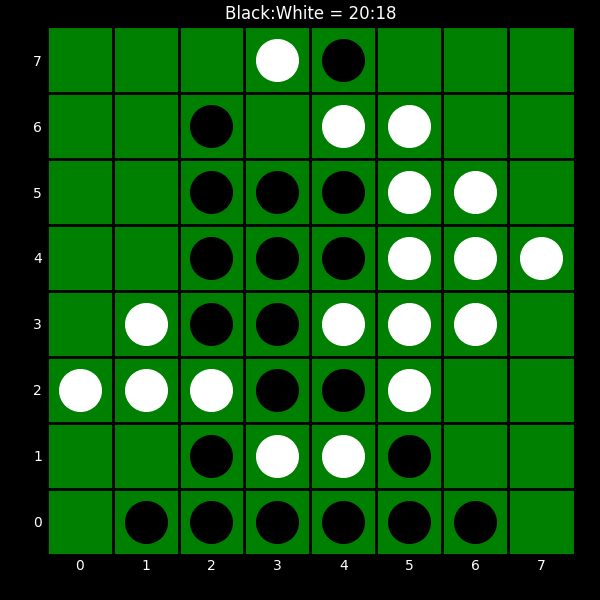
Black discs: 20
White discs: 18